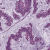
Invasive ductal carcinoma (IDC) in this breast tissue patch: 1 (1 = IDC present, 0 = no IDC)